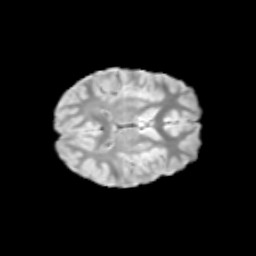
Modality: T2w
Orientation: axial
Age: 11
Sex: female
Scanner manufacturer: siemens
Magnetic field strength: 3 T
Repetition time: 3.8 s
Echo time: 0.07 s